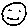
Label: smiley face